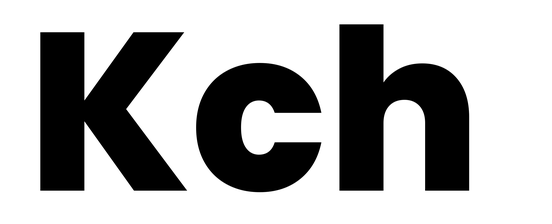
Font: Poppins-ExtraBold